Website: bh-photo
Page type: customer-info-address
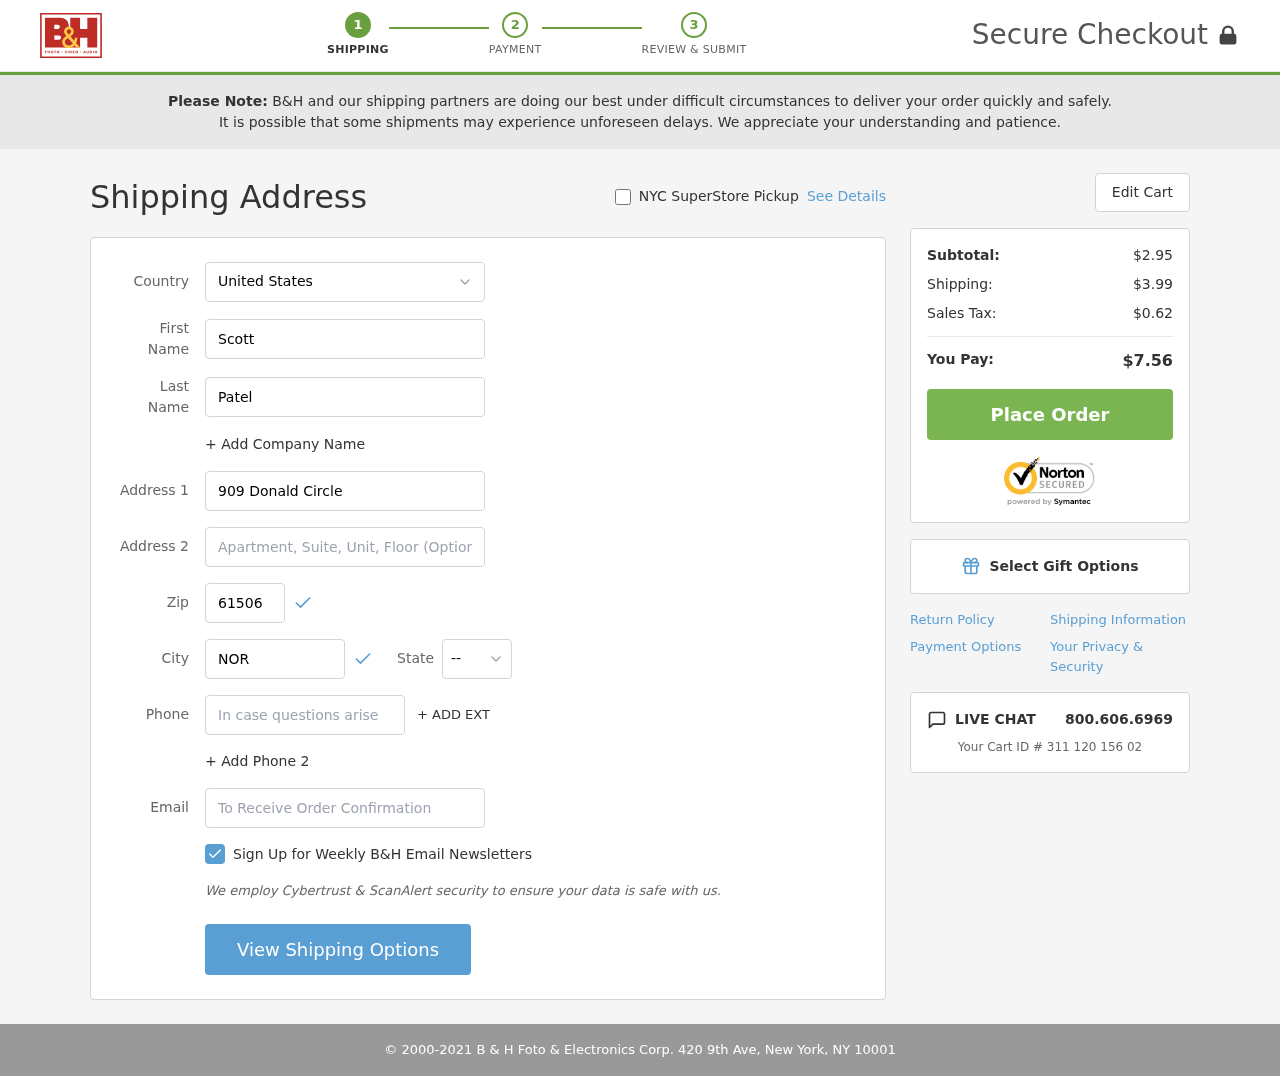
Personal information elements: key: PII_CITY
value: North Hector
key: PII_COUNTRY
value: United States
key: PII_EMAIL
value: scottpatel@gmail.com
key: PII_FIRSTNAME
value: Scott
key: PII_LASTNAME
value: Patel
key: PII_PHONE
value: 5476016350
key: PII_POSTCODE
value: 61506
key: PII_STATE_ABBR
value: WA
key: PII_STREET
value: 909 Donald Circle
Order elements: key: ORDER_SUBTOTAL
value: $2.95
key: ORDER_SHIPPING_COST
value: $3.99
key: ORDER_TAX
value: $0.62
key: ORDER_TOTAL
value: $7.56
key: ORDER_ID
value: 311 120 156 02